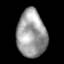
Tissue: lung
Cell type: Epithelial cells
Senescence score: 0.1714
Nuclear area (px): 1356
Mean DAPI intensity: 156.739